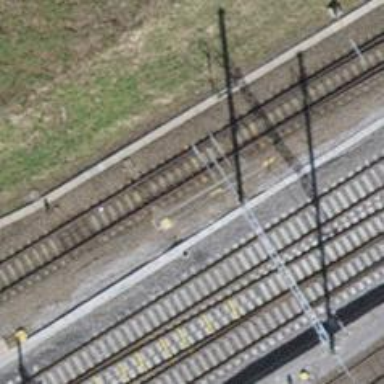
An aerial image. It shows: Railway switch.